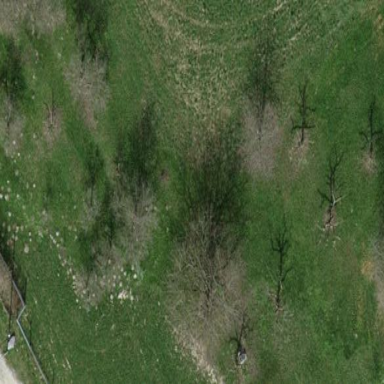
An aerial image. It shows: Orchard.